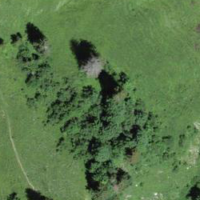
EUNIS habitat code: 23
Species observed at this site:
Alnus alnobetula